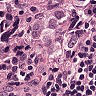
Metastatic tissue present: yes